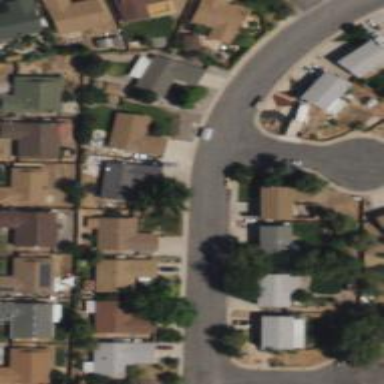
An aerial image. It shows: Residential road with separate asphalt sidewalk.